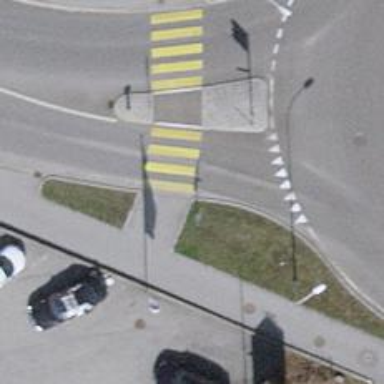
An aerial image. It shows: Sidewalk.